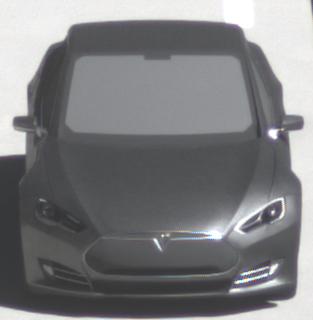
Make: Tesla
Model: Model S 60
Detailed model: Model S
Model produced from: 2013/10
Model produced until: 2014/10
Doors: 5
Color: gray
Road condition: dry road
Daytime: midday
Contrast: high contrast